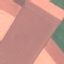
Land use / land cover class: AnnualCrop